Question: I have finally started upgrading my Rails apps from 2.3.8 to 3.1.0. I was watching RailsCasts (<URL> about Active Record queries.
When I open up the console (rails c) and do query similar to this:
'''
articles = Article.order("name")
'''
Instead of returning Active Record relations, I see the query executed. What am I doing wrong here?
Rails version: 3.1.0
RVM on 1.9.2
Thank you for your help!
---
EDIT: I have added a screenshot from the example.

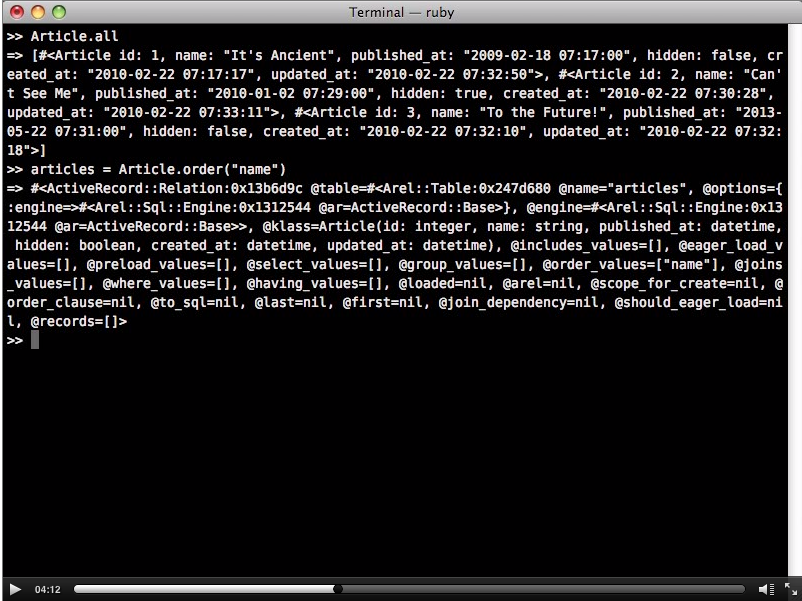
Answer: You're doing everything right. You see query executed because console invokes 'inspect' method on output. Try 'articles = Article.order("name").class'